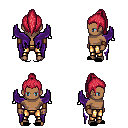
a pixel art fantasy rpg character, male body template, human, dark skin, purple wings, gold greaves, ruby red long topknot hairstyle, leather bracers, black slippers, four views (front, back, left, right), 2x2 character sprite sheet, small pixel art, hard edges, no anti-aliasing